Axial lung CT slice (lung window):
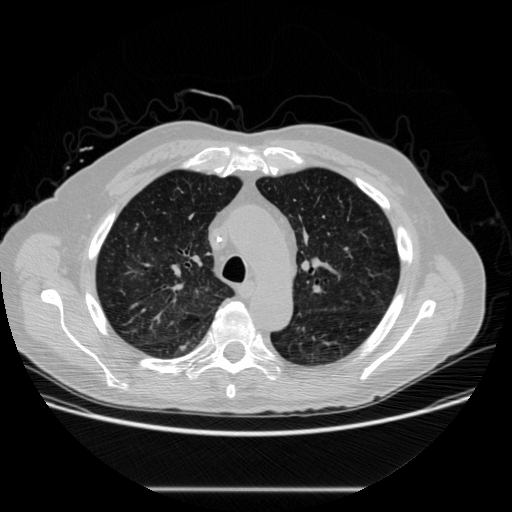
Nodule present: yes
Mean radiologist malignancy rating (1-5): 3